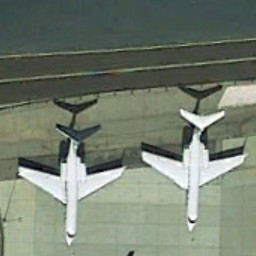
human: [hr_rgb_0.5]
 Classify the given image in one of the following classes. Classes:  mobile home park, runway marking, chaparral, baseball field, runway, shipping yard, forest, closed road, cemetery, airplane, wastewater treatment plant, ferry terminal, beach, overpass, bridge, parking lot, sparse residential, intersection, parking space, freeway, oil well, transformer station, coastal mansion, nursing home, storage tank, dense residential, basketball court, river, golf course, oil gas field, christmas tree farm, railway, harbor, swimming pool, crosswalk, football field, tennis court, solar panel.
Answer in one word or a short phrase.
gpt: airplane